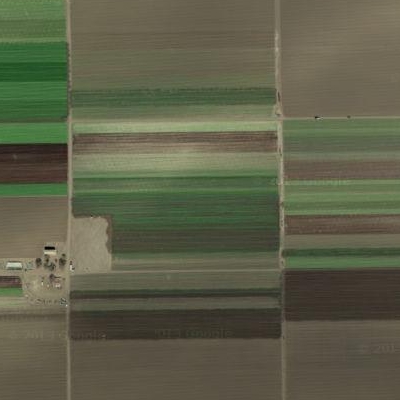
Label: bField